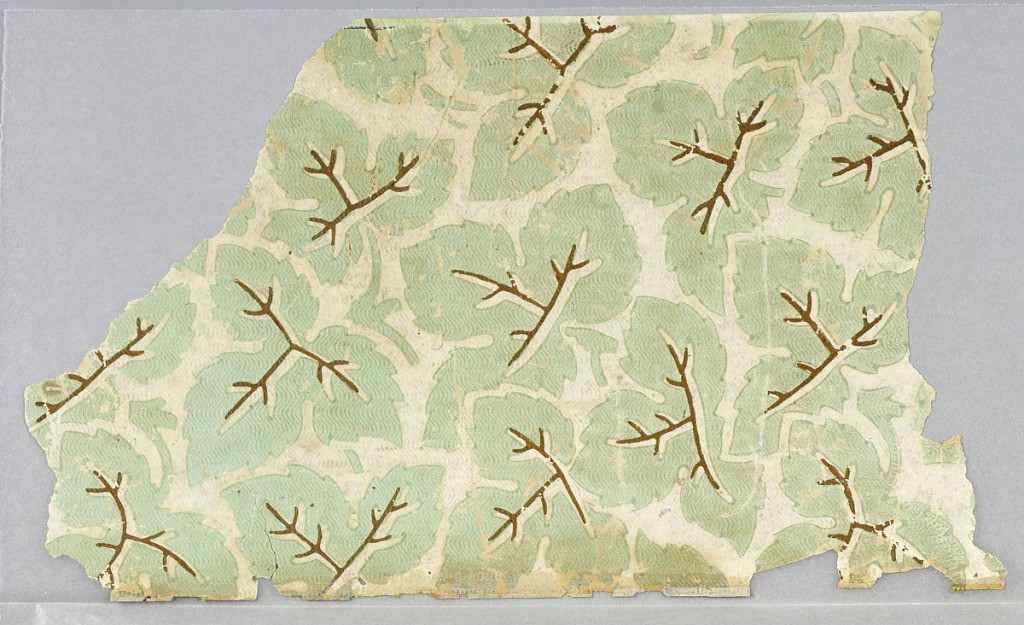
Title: Sidewall
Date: ca. 1850
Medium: Block-printed
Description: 2 fragments???